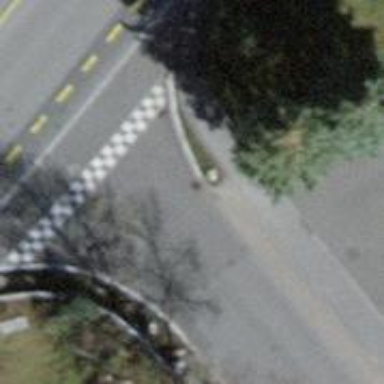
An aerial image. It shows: Unmarked crossing on the road.